Question: need to add a downward facing arrow to a text box. decided to use the rightViewMode to display it. it works for the first textfield i use, but does not show up in the second. it happens in 3 different views where i need to do this.
code:
'''
//added to post
UIView *paddingView = [[UIView alloc] initWithFrame:CGRectMake(0, 0, 5, 30)];
UIView *rightPaddingView = [[UIView alloc] initWithFrame:CGRectMake(0, 0, 30, 20)];
UIImageView *unitArrowImage = [[UIImageView alloc] initWithImage:[UIImage imageNamed:@"prev-arrow.png"]];
unitArrowImage.frame = CGRectMake(0, 0, 20, 20);
[unitArrowImage setTransform:CGAffineTransformMakeRotation(-M_PI / 2)];
[rightPaddingView addSubview:unitArrowImage];
//other code
UITextField *seedRateUnitTextField = [[UITextField alloc] initWithFrame:myRect];
seedRateUnitTextField.font = [UIFont fontWithName:textFieldFont size:textFieldFontSize];
seedRateUnitTextField.placeholder = @"Unit";
seedRateUnitTextField.borderStyle = UITextBorderStyleLine;
seedRateUnitTextField.backgroundColor = [UIColor whiteColor];
seedRateUnitTextField.textColor = [UIColor textFieldTextColor];
seedRateUnitTextField.contentVerticalAlignment = UIControlContentVerticalAlignmentCenter;
seedRateUnitTextField.layer.borderColor = [[UIColor textfieldBorderColor]CGColor];
seedRateUnitTextField.layer.borderWidth = 1.0f;
seedRateUnitTextField.leftView = paddingView;
seedRateUnitTextField.leftViewMode = UITextFieldViewModeAlways;
seedRateUnitTextField.rightView = rightPaddingView;
seedRateUnitTextField.rightViewMode = UITextFieldViewModeAlways;
seedRateUnitTextField.delegate = self;
seedRateUnitTextField.tag = 0;
[myScrollView addSubview:seedRateUnitTextField];
[self.dataSetDictionary setValue:seedRateUnitTextField forKey:@"seedRateUnitData"];
myRect = CGRectMake(200, ((4 * 40) + 140), 170, 30);
UITextField *plantingDepthTextField = [[UITextField alloc] initWithFrame:myRect];
plantingDepthTextField.font = [UIFont fontWithName:textFieldFont size:textFieldFontSize];
plantingDepthTextField.placeholder = @"Enter Planting Depth";
plantingDepthTextField.borderStyle = UITextBorderStyleLine;
plantingDepthTextField.backgroundColor = [UIColor whiteColor];
plantingDepthTextField.textColor = [UIColor textFieldTextColor];
plantingDepthTextField.contentVerticalAlignment = UIControlContentVerticalAlignmentCenter;
plantingDepthTextField.layer.borderColor = [[UIColor textfieldBorderColor]CGColor];
plantingDepthTextField.layer.borderWidth = 1.0f;
plantingDepthTextField.leftView = paddingView;
plantingDepthTextField.leftViewMode = UITextFieldViewModeAlways;
plantingDepthTextField.delegate = self;
plantingDepthTextField.tag = 0;
[myScrollView addSubview:plantingDepthTextField];
[self.dataSetDictionary setValue:plantingDepthTextField forKey:@"plantingDepthData"];
myRect = CGRectMake(375, ((4 * 40) + 140), 85, 30);
UITextField *plantingDepthUnitTextField = [[UITextField alloc] initWithFrame:myRect];
plantingDepthUnitTextField.font = [UIFont fontWithName:textFieldFont size:textFieldFontSize];
plantingDepthUnitTextField.placeholder = @"Unit";
plantingDepthUnitTextField.borderStyle = UITextBorderStyleLine;
plantingDepthUnitTextField.backgroundColor = [UIColor whiteColor];
plantingDepthUnitTextField.textColor = [UIColor textFieldTextColor];
plantingDepthUnitTextField.contentVerticalAlignment = UIControlContentVerticalAlignmentCenter;
plantingDepthUnitTextField.layer.borderColor = [[UIColor textfieldBorderColor]CGColor];
plantingDepthUnitTextField.layer.borderWidth = 1.0f;
plantingDepthUnitTextField.leftView = paddingView;
plantingDepthUnitTextField.leftViewMode = UITextFieldViewModeAlways;
plantingDepthUnitTextField.rightView = rightPaddingView;
plantingDepthUnitTextField.rightViewMode = UITextFieldViewModeAlways;
plantingDepthUnitTextField.delegate = self;
plantingDepthUnitTextField.tag = 0;
[myScrollView addSubview:plantingDepthUnitTextField];
[self.dataSetDictionary setValue:plantingDepthUnitTextField forKey:@"plantingDepthUnitData"];
'''
result:

this method works great to add padding to the left side. its almost like the rightPaddingView gets used up in the first text box.... /boggle
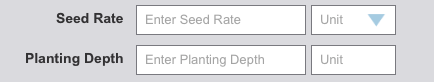
Answer: You cant add the same UIImageView to two textfields, a UIView can only be in one view at a time, so you should make various instances of your imageview, as many as you want textfields and assign it like that..